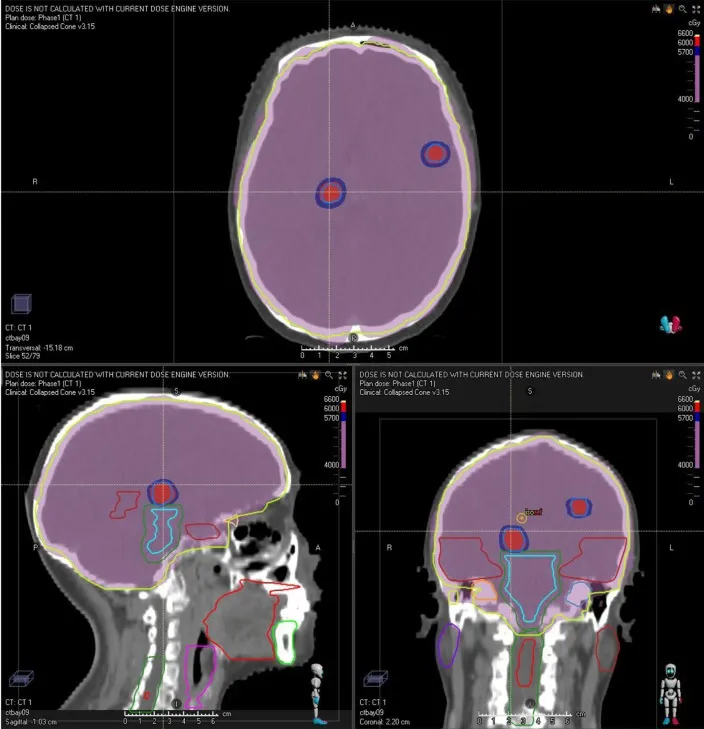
Illustration of the patient's radiation treatment planning and dose distribution. The red and purple isodose color-wash indicate doses of 60 Gy (GTV) and 40 Gy (whole-brain), respectively.
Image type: radiology (pet)